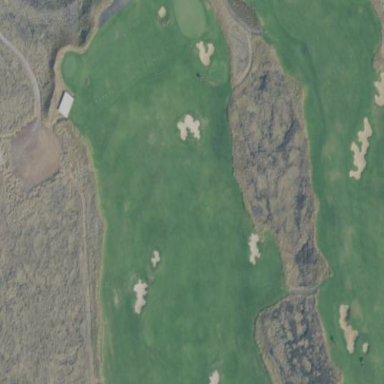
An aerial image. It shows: Rough area in golf course.